Interaction volume radius: 5 \u00c5
Interaction volume height: 25 \u00c5
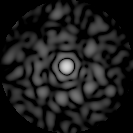
Disorder parameter: 0.8121